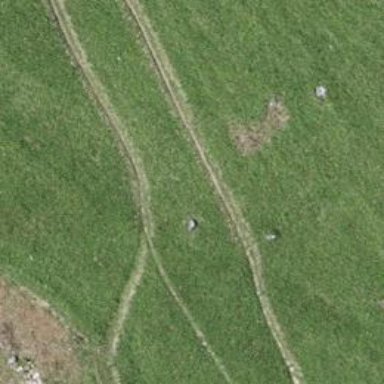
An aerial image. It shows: Path.